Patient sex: M
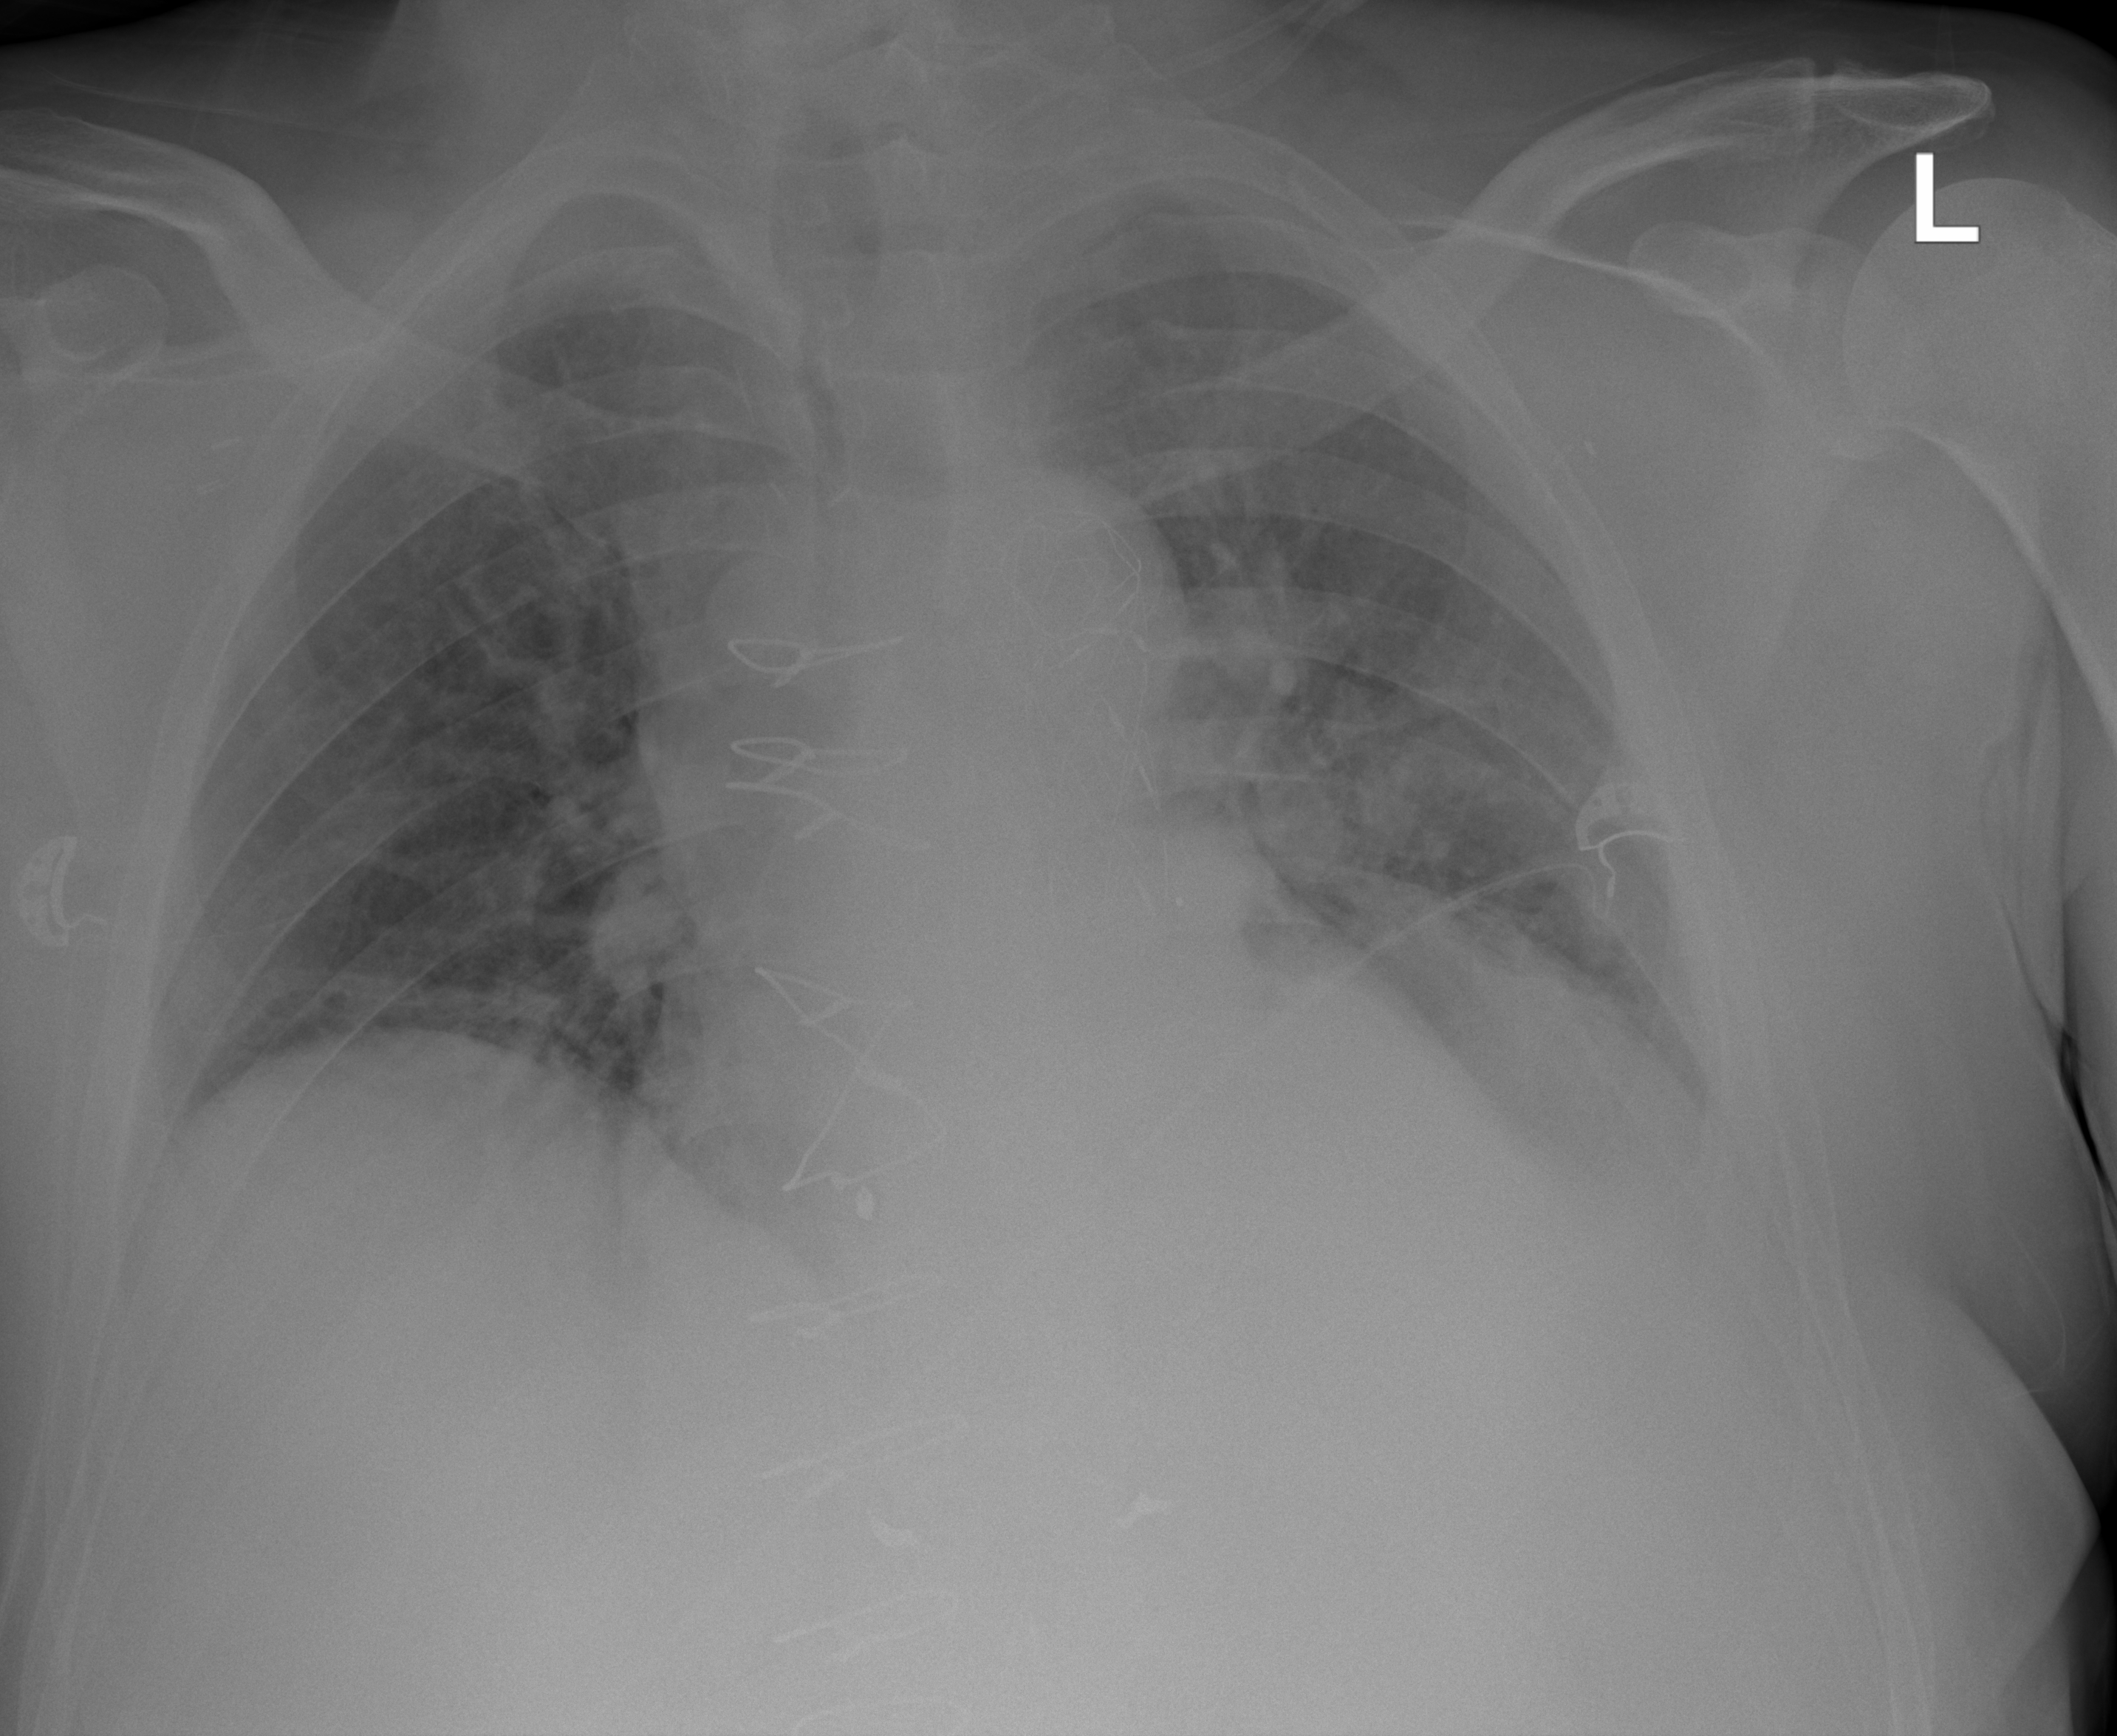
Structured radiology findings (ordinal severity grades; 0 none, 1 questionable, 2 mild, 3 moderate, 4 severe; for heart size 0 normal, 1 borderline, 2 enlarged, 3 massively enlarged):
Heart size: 2
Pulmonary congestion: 2
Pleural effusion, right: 0
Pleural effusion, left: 2
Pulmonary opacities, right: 0
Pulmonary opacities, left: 0
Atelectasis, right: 2
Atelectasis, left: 2